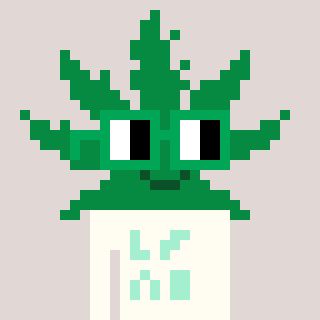
a pixel art character with square green glasses, a weed-shaped head and a grayscale-colored body on a warm background